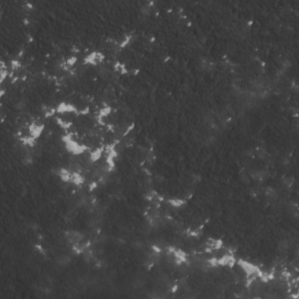
Label: frost